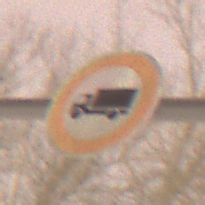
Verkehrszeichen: VerbotFuerKraftfahrzeugeUeberDreiKommaFuenfTonnen
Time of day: Night
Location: Outdoor (Urban)
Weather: Overcast
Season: Winter
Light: Artificial